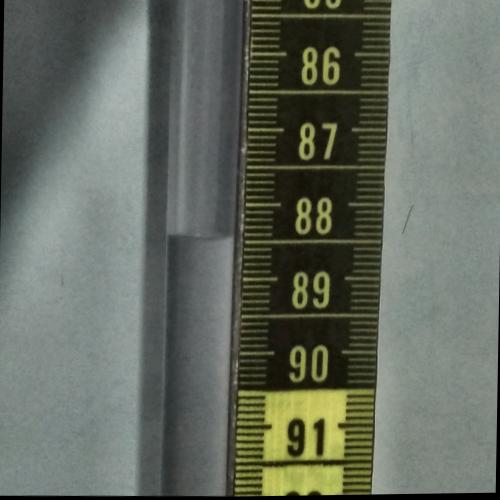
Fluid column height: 88.4 cm